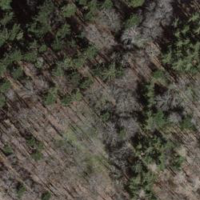
EUNIS habitat code: 44
Species observed at this site:
Cardamine heptaphylla